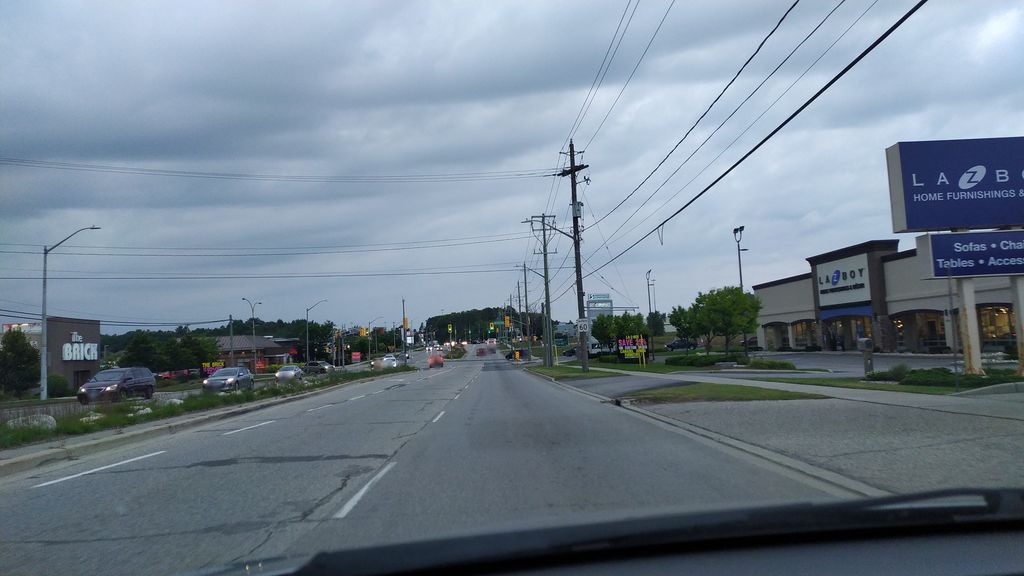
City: kitchener-waterloo